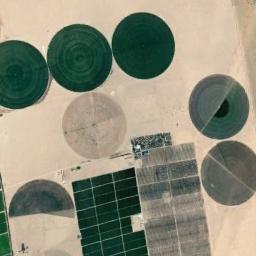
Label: circular_farmland